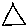
Label: triangle